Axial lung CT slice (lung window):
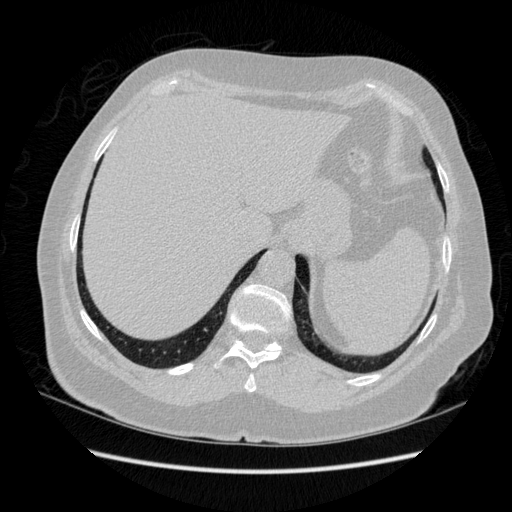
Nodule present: no